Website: macys
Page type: customer-info-address
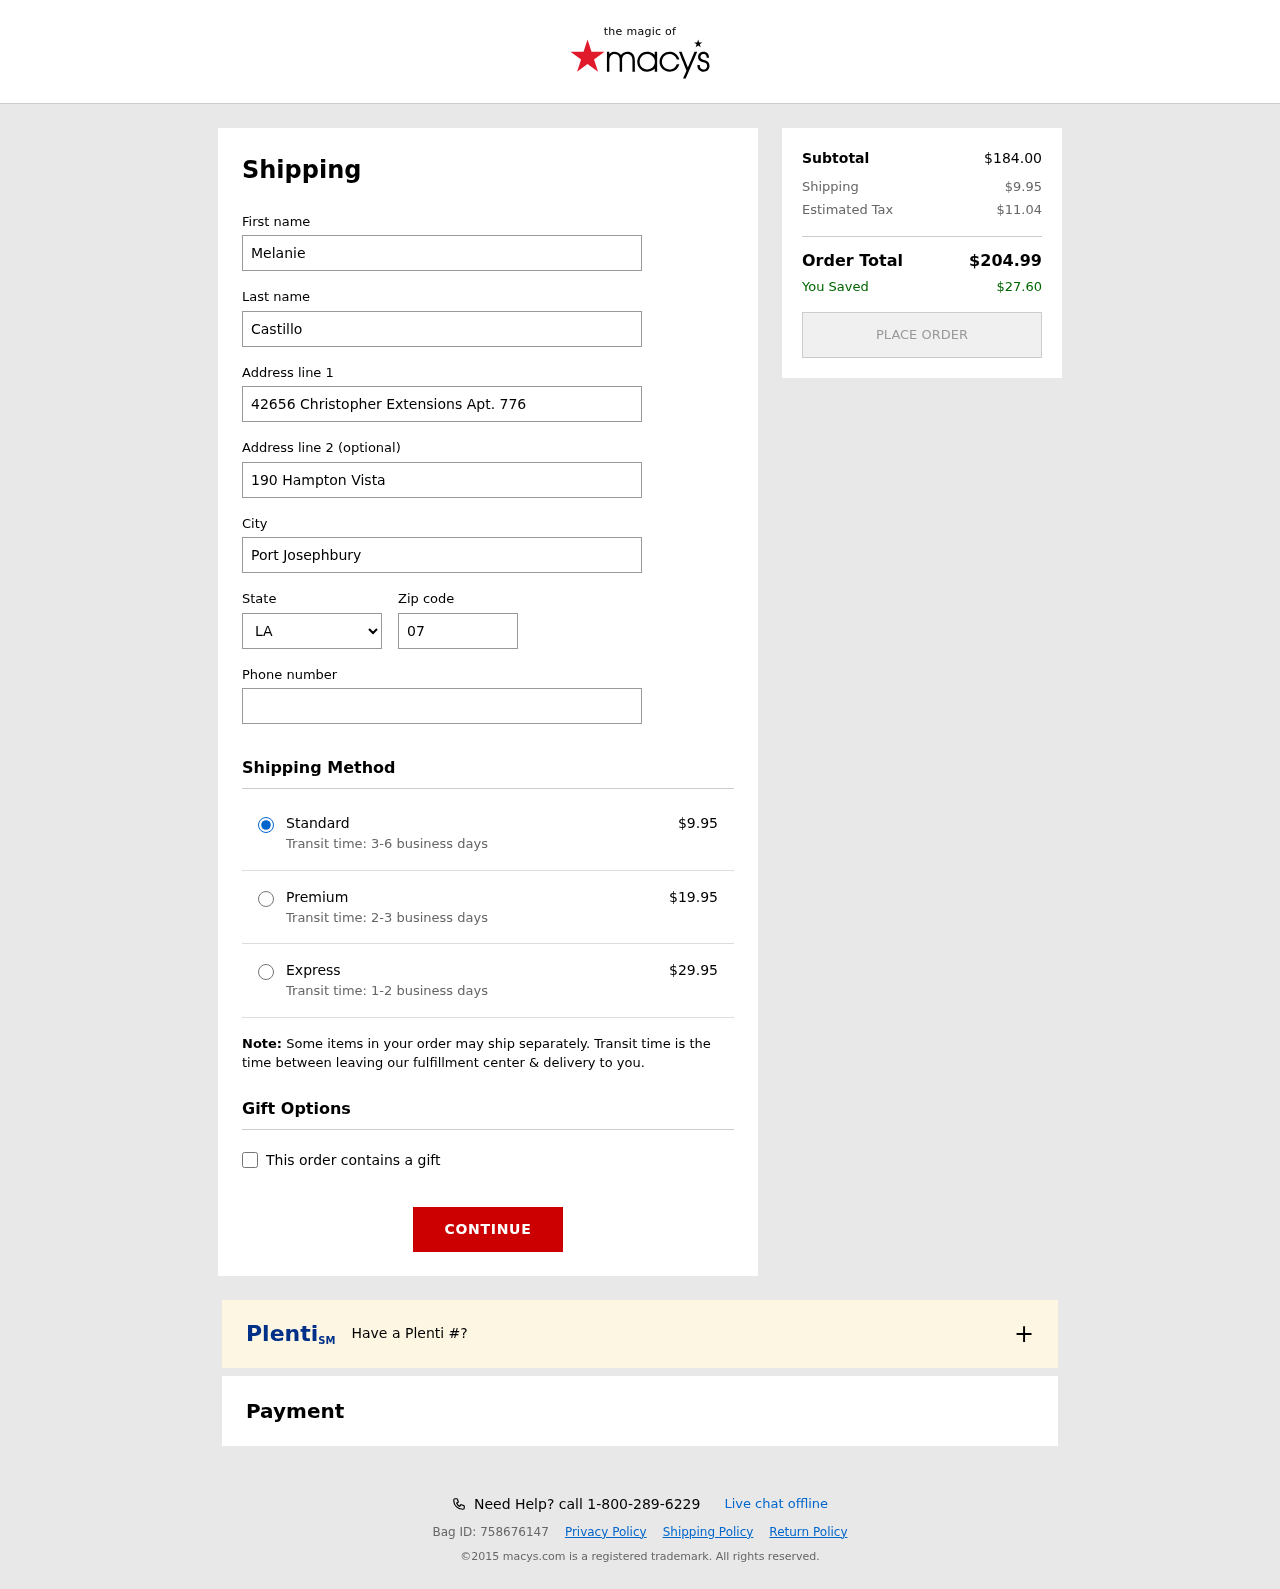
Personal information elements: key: PII_CITY
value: Port Josephbury
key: PII_FIRSTNAME
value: Melanie
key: PII_LASTNAME
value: Castillo
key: PII_PHONE
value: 5759814343
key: PII_POSTCODE
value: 07211
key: PII_STATE_ABBR
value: LA
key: PII_STREET
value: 42656 Christopher Extensions Apt. 776
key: PII_STREET2
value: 190 Hampton Vista
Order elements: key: ORDER_SHIPPING_COST
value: $9.95
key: ORDER_SHIPPING_COST_PREMIUM
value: $19.95
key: ORDER_SHIPPING_COST_EXPRESS
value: $29.95
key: ORDER_SUBTOTAL
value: $184.00
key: ORDER_TAX
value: $11.04
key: ORDER_TOTAL
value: $204.99
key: ORDER_SAVINGS
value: $27.60